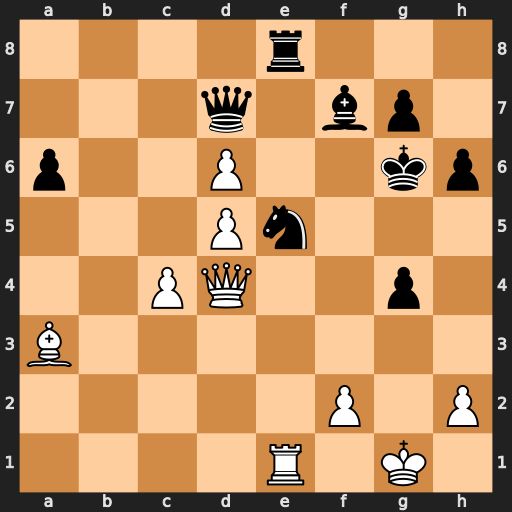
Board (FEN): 4r3/3q1bp1/p2P2kp/3Pn3/2PQ2p1/B7/5P1P/4R1K1
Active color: w
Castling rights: -
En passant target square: -
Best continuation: Rxe5 Rxe5 Qxe5